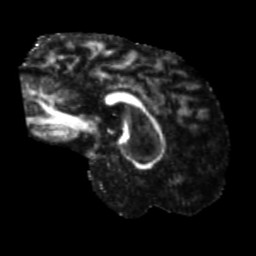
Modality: FA
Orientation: sagittal
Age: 56
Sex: male
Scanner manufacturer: siemens
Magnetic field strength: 3 T
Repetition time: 5.25 s
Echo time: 0.08 s